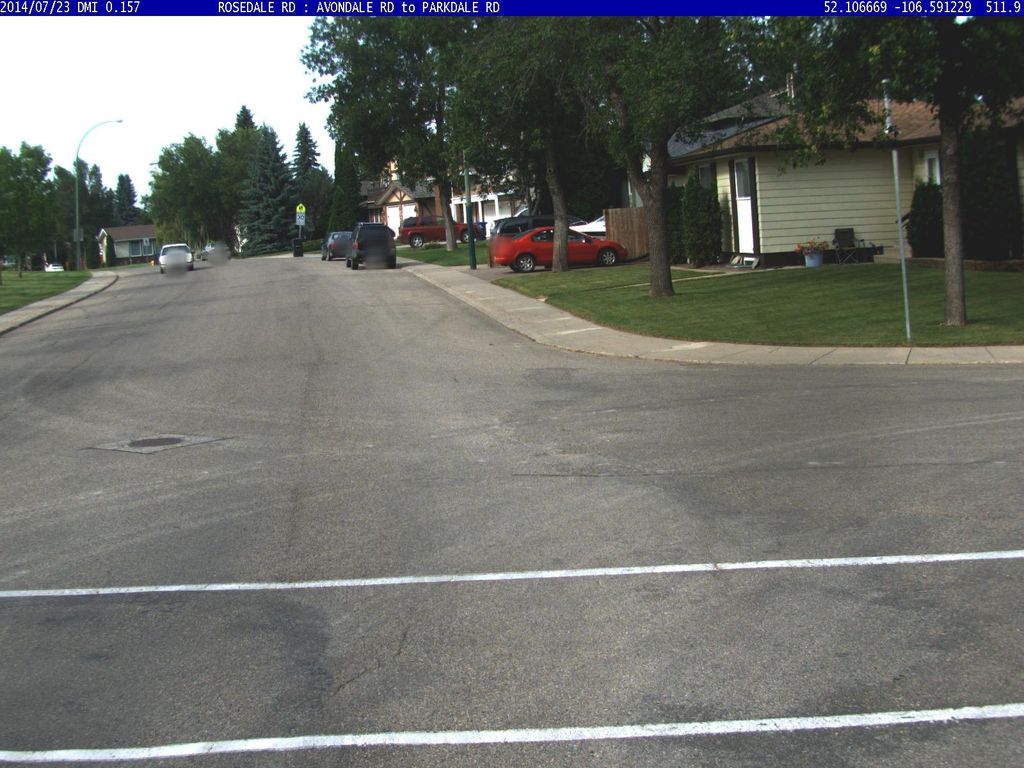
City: saskatoon